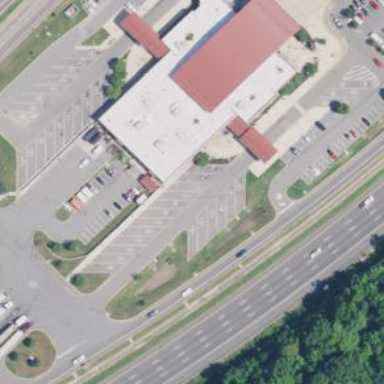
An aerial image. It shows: Parking area.